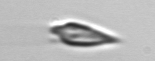
Label: Oxytoxum